Question: [
'''
3 | import { Link } from "react-router-dom";
4 | import { detailsProduct } from "../actions/productActions";
5 | function ProductScreen(props){
>6| const productDetails= useSelector(state => state.productDetails);
7 | const {product , loading , error} = productDetails;
8 | const dispatch = useDispatch();
9 | useEffect(()=>{
10| dispatch(detailsProduct(props.match.params.id));
11| return () => {
12| };
13| } , [])
'''
'''
1|const initialState = {}
2|const reducer = combineReducers({
3|productList: productListReducer,
4|productDetails: productDetailsReducer
5| })
6|const composeEnhancer = window.__REDUX_DEVTOOLS_EXTENSION_COMPOSE__ || compose;
7|const store = createStore(reducer , initialState , composeEnhancer(applyMiddleware(thunk)));
8|export default store;
'''
'''
ReactDOM.render(
<Provider store = {store}>
<App />
</Provider>,
document.getElementById('root')
);
serviceWorker.unregister();
'''
All imports are made correctly
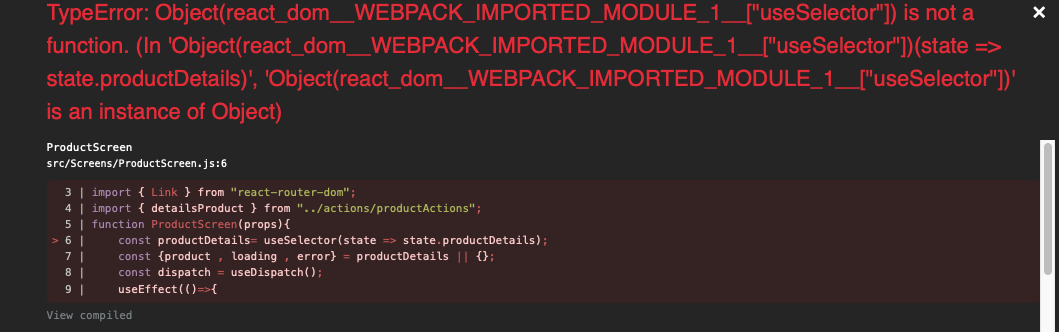
Answer: It seems that you're missing 'useSelector' import statement.
Add 'import { useSelector } from "react-redux";' in your 'ProductScreen.js' file.